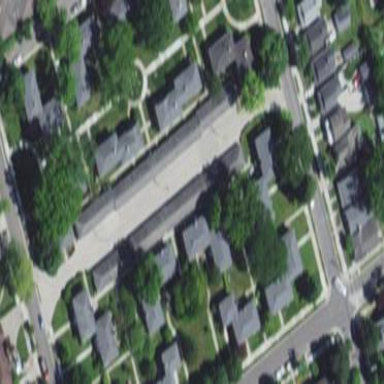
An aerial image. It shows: Condominium in residential area.